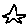
Label: star